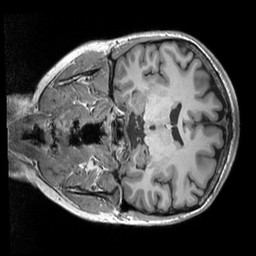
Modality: T1w
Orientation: coronal
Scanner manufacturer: siemens
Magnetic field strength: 3 T
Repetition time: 2.53 s
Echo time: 0.00298 s